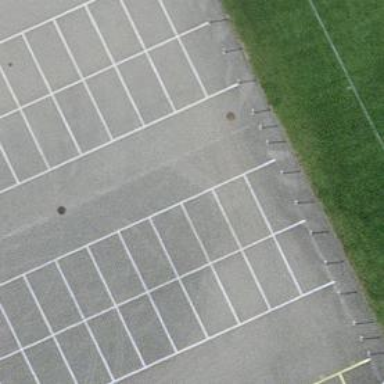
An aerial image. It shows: Parking aisle designated as service road.